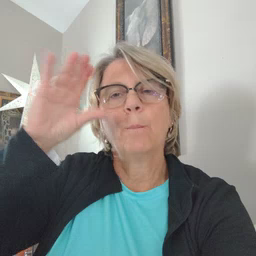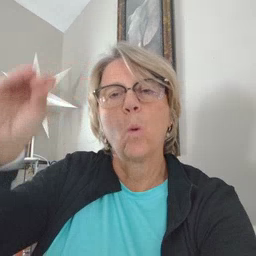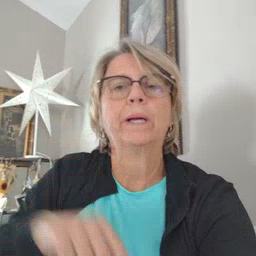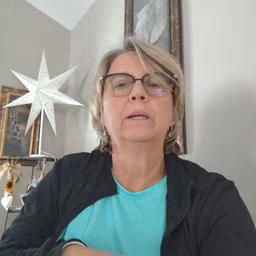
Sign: cowboy